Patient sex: M
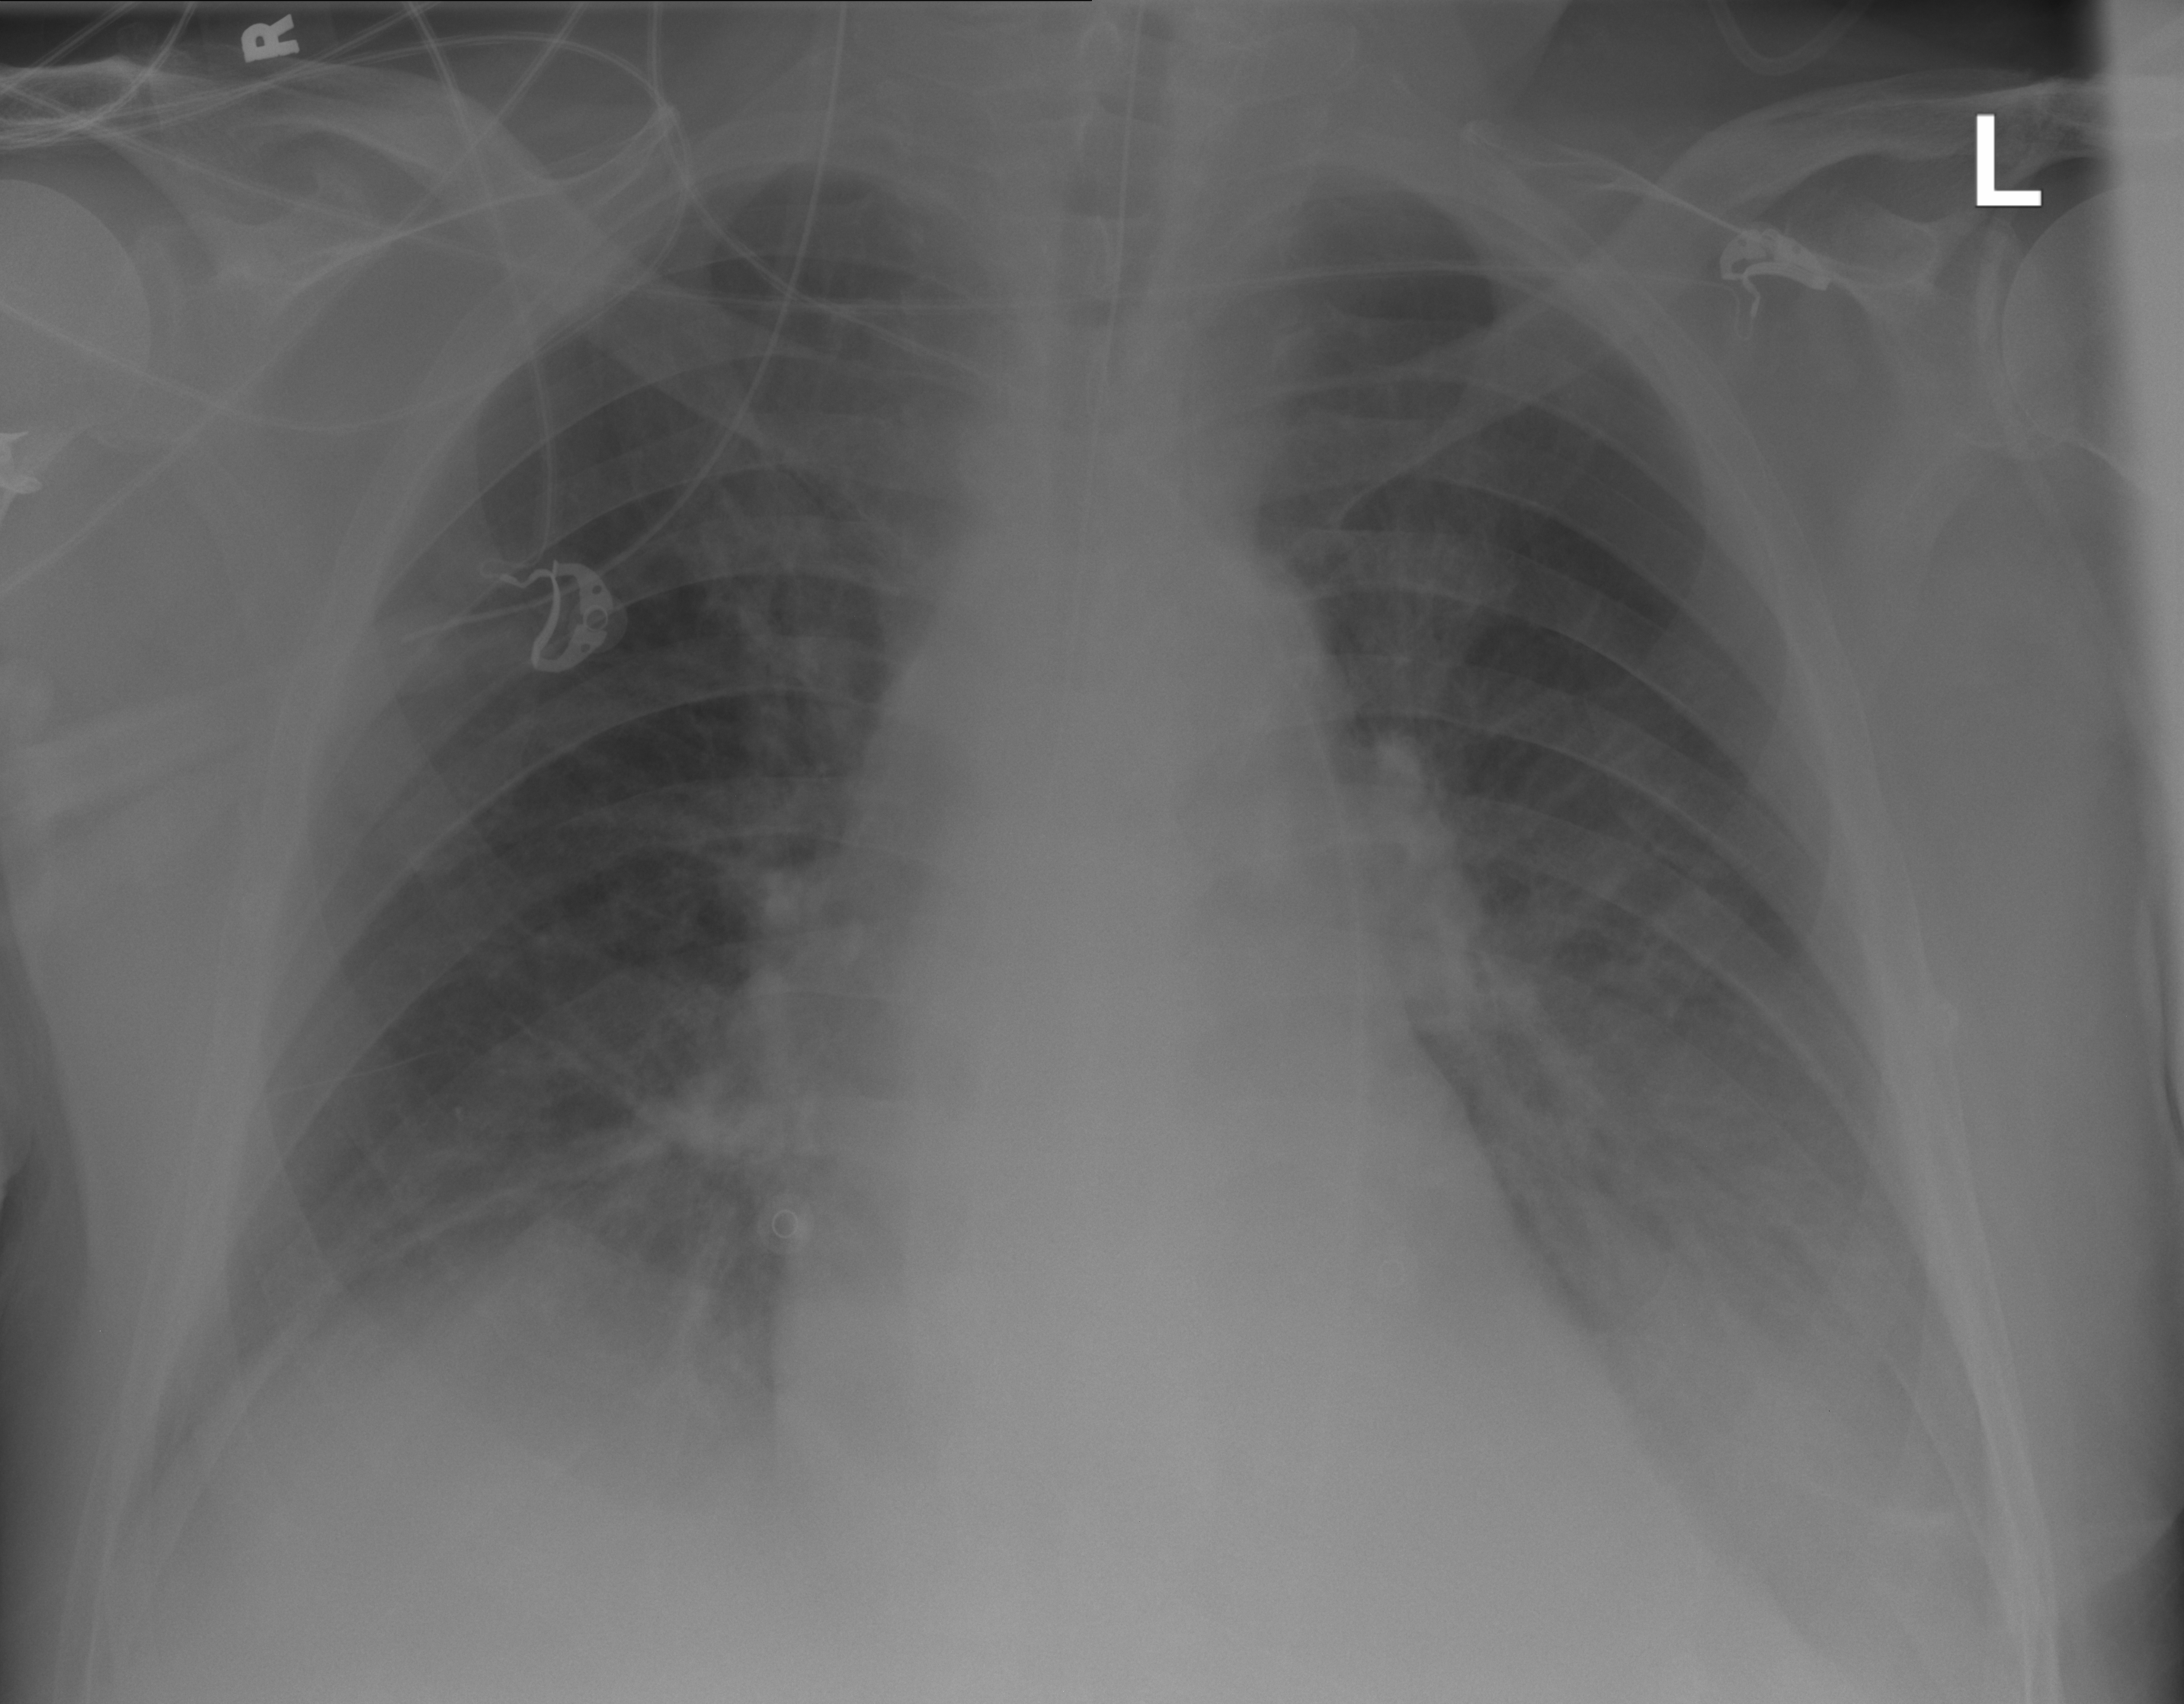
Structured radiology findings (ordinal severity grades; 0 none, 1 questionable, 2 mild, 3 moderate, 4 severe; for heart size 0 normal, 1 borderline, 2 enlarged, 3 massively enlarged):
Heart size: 1
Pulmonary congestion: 2
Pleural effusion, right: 2
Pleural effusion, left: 2
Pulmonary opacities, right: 2
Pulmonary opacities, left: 2
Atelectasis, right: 2
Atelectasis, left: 2